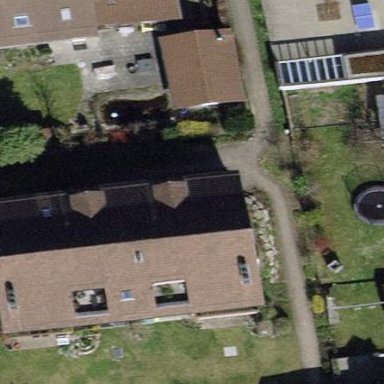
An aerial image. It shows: Building with tiled roof.